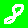
Digit: 8